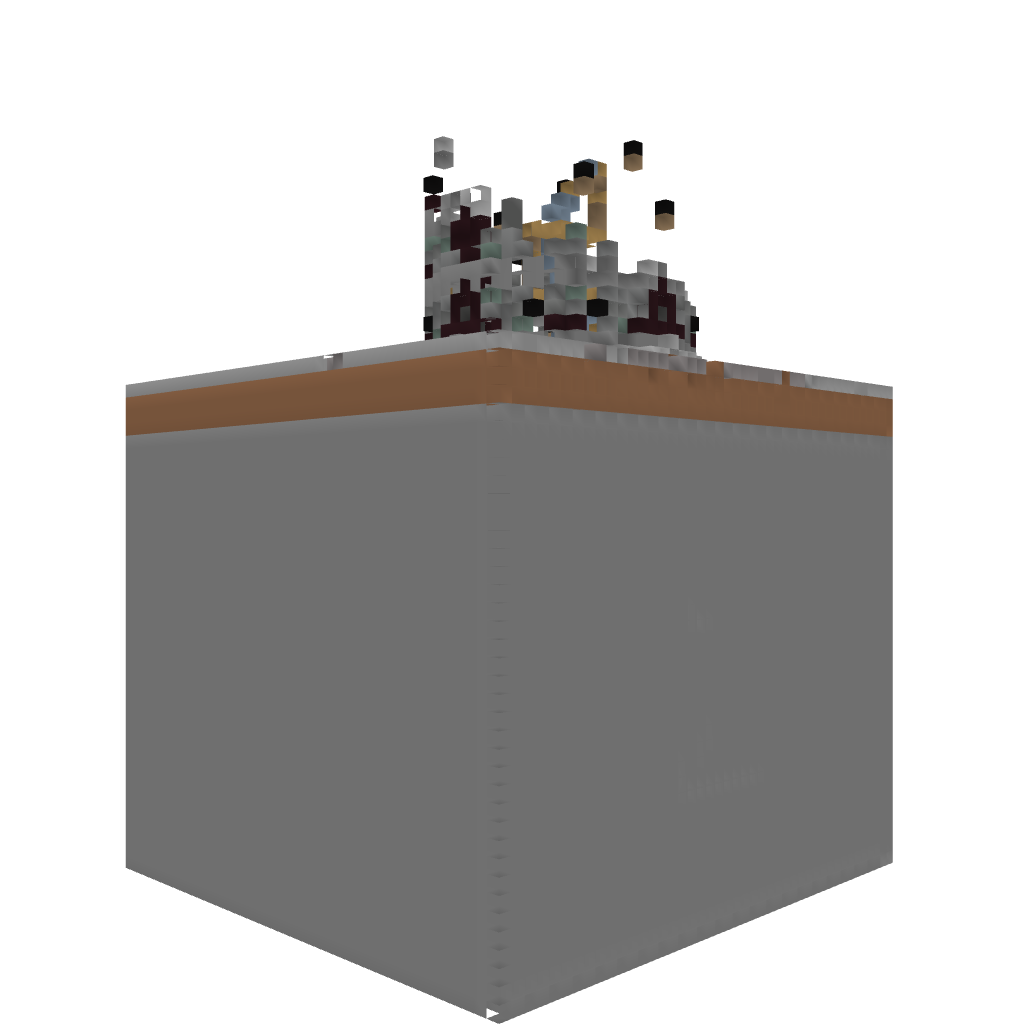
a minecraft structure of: Sunken Tower